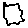
Label: hexagon